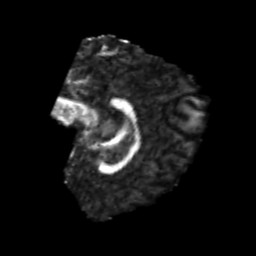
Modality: FA
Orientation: sagittal
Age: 20
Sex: male
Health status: healthy
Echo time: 0.074 s